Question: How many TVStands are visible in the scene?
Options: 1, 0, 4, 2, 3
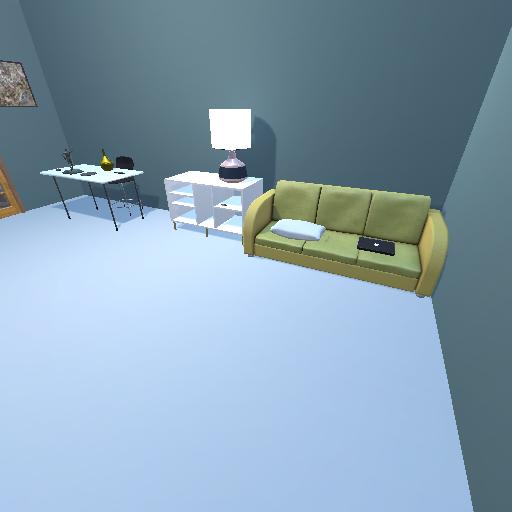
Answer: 1